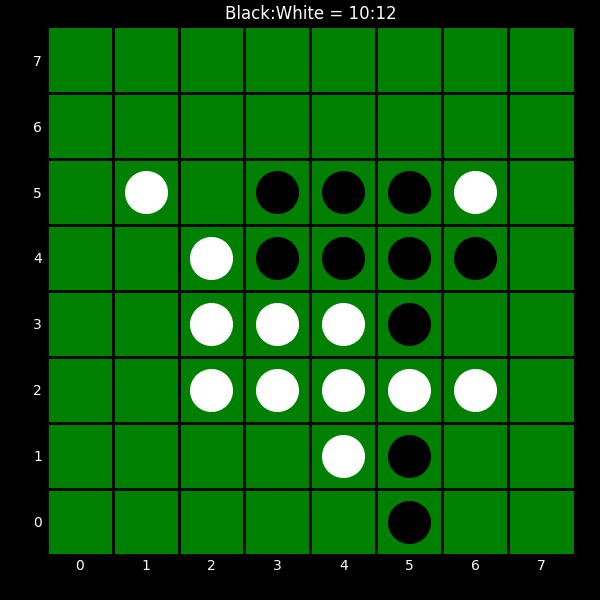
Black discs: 10
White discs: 12